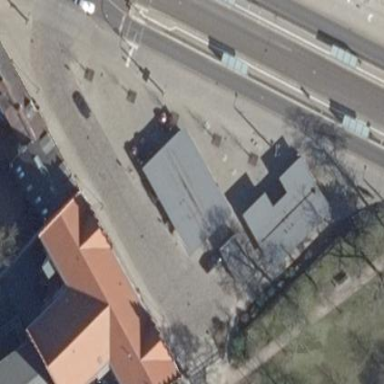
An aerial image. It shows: Paved platform for public transport with shelter. This platform serves tram services.